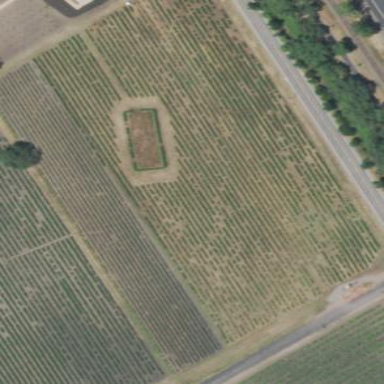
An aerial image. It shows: Vineyard with grape crops.